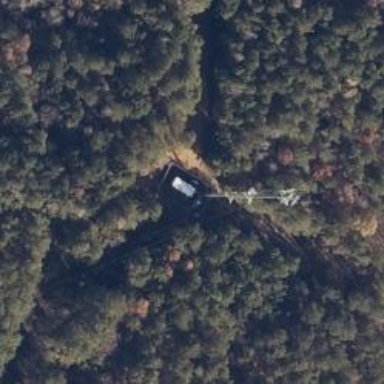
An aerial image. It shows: Communication mast tower.